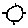
Label: sun